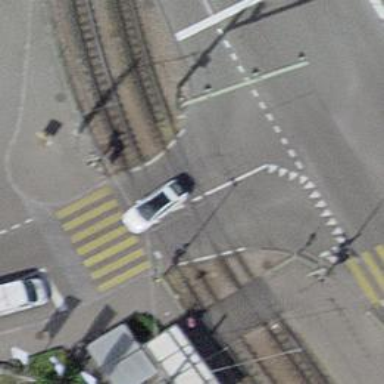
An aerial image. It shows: Level crossing along the railway.